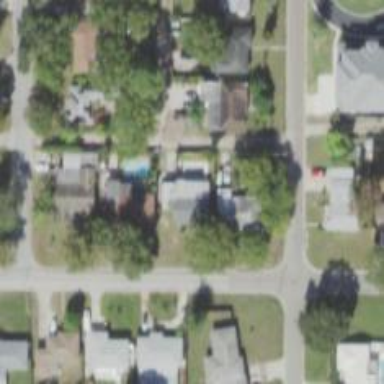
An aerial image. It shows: Alley classified as service road.